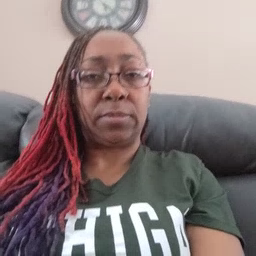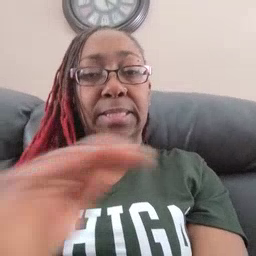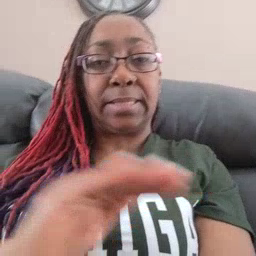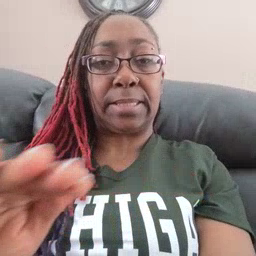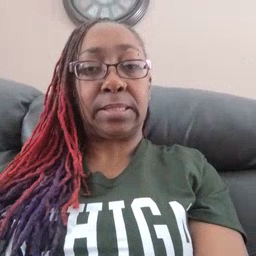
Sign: clean